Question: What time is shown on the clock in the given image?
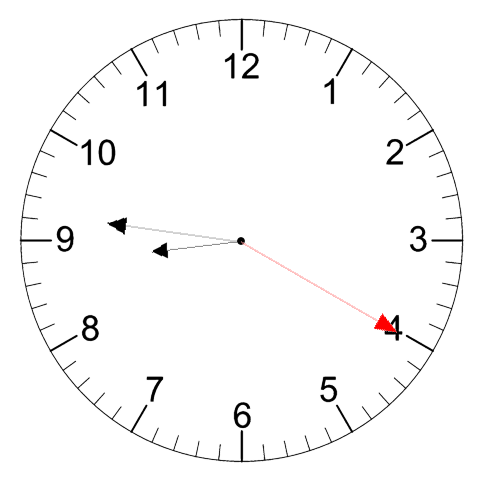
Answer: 08:46:20